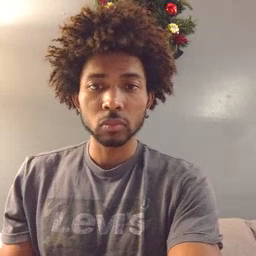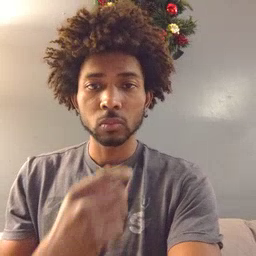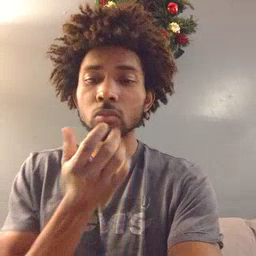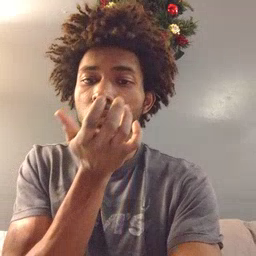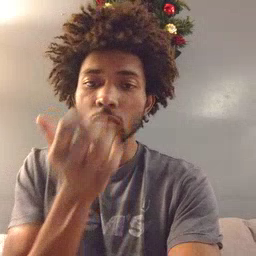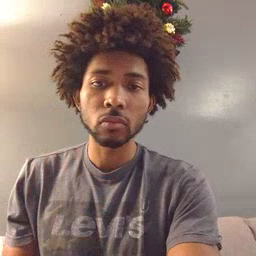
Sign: grass